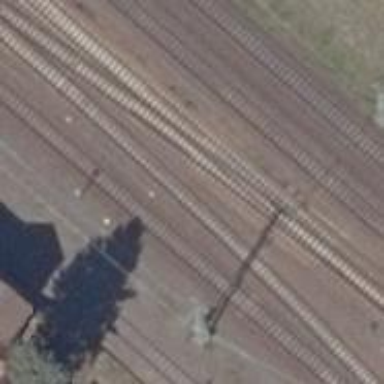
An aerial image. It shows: Railway track with contact lines for electrification.